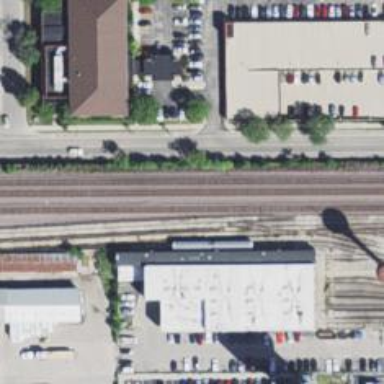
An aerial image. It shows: Electrified rail passing through service yard.